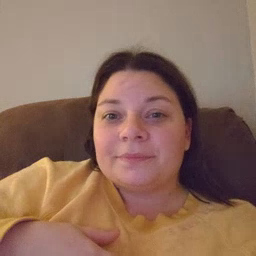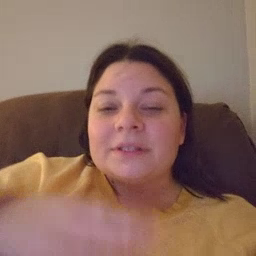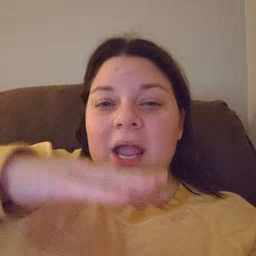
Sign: table